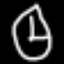
Label: clock